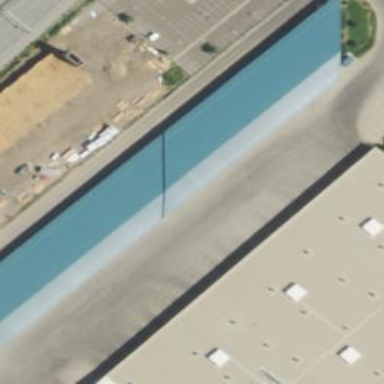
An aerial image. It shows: Garage building.